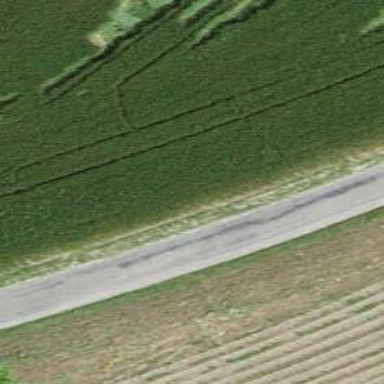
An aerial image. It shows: Unclassified road passing through agricultural land.